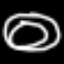
Label: donut